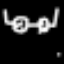
Label: hourglass